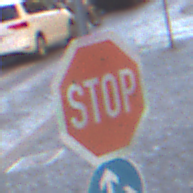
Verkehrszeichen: Stop
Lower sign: VorgeschriebeneFahrtrichtungGeradeausOderRechts
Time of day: SunriseSunset
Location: Outdoor (Urban)
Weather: Clear
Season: NotSpecified
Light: Natural